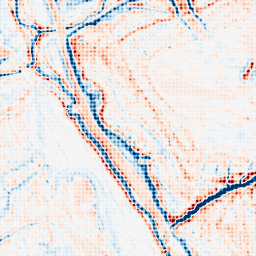
Category: edge_preserving
Decomposition family: bilateral
Decomposition parameters: d: 15
sigma_color: 150
sigma_space: 100
Upsampling method: sinc_blackman
Upsampling parameters: scale: 8
kernel_size: 8
Upsampling scale: 8